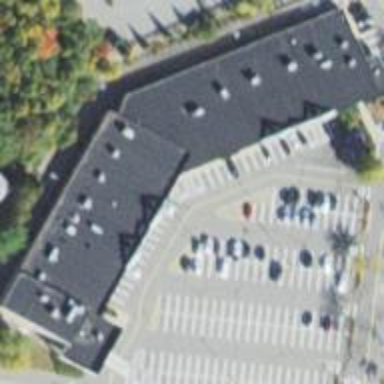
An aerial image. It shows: Retail building.